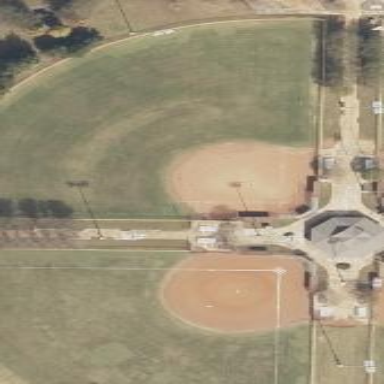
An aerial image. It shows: Baseball pitch for leisure land activities.